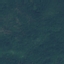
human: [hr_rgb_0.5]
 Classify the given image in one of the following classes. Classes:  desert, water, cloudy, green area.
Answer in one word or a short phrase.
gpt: green area